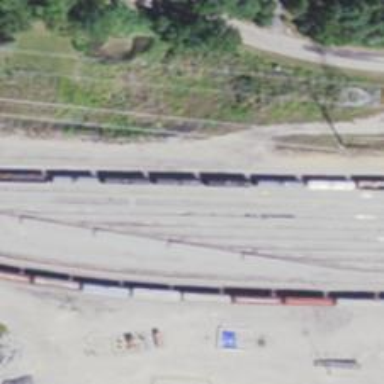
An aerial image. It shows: Railway yard in service.